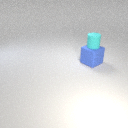
small cyan rubber cylinder above large blue rubber cube